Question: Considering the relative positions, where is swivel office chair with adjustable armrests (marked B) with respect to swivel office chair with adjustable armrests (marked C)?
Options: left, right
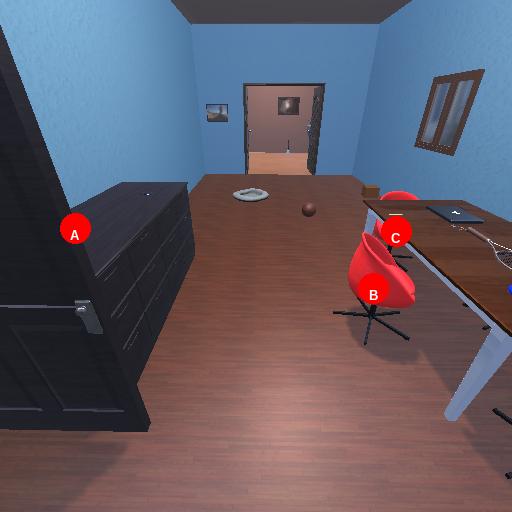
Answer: left